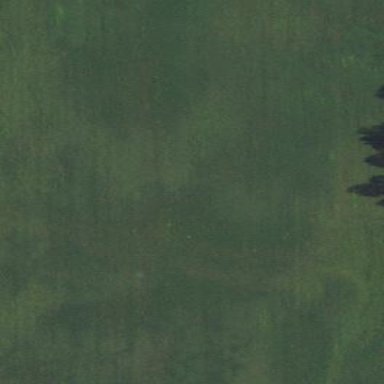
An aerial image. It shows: Farmland producing turf.